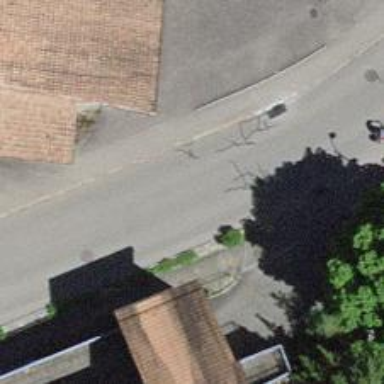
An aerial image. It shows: Driveway leading to service road.